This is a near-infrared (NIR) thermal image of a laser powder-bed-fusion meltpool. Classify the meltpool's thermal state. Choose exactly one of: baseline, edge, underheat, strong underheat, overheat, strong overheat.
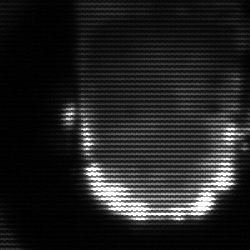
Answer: baseline